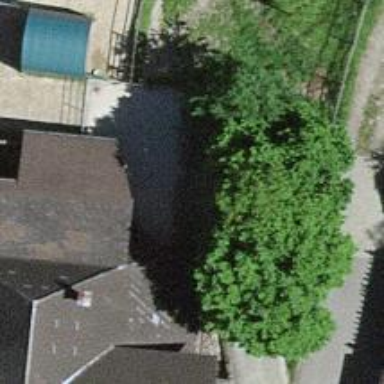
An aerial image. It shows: Single tag "natural: tree."